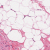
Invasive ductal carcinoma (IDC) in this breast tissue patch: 0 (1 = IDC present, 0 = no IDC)